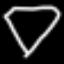
Label: diamond